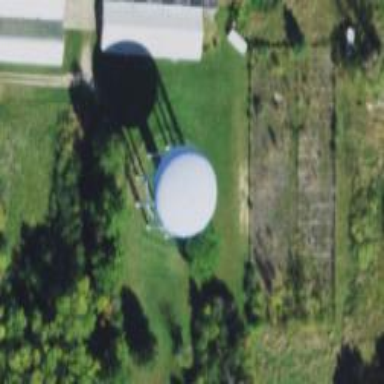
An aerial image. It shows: Water tower that is man-made.